九年级 · 组合几何学
如图, $\odot O$ 与 $\triangle A B C$ 的三边分别相切于点 $D, E, F$, 连接 $D E, E F$. 若 $A D=6, B E=7, C F=8$,则 $\tan \angle D E F$ 的值是 ( )

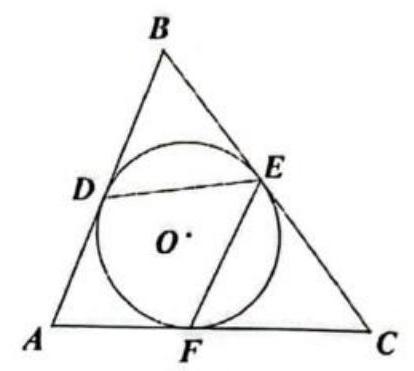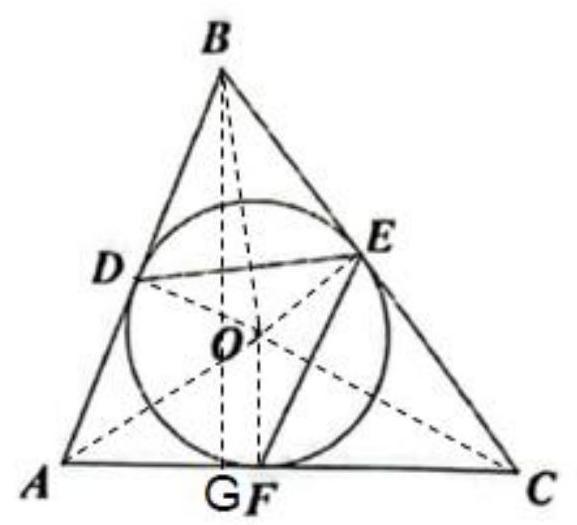
A. $\frac{3}{2}$
B. 2
C. $\frac{7}{4}$
D. $\frac{4}{3}$
答案: A
解析: 【分析】

本题主要考查了切线的性质, 切线长定理, 勾股定理, 圆周角定理, 锐角三角函数的概念, 解答本题的关键是掌握求三角形内切圆半径的思路与方法; 连接 $O A 、 O B 、 O C 、 O D 、 O E 、 O F$, 过点 $B$ 作 $B G \perp A C$ 于 $G$, 首先根据切线长定理得出 $A F=A D=6, B D=B E=7, C E=C F=8$, 以及 $\triangle A B C$的三边长, 设 $A G=x$, 则 $C G=A C-A G=14-x$,在Rt $\triangle A B G$ 中, $\angle A G B=90^{\circ}, B G^{2}=A B^{2}-A G^{2}$, 在 $R t \triangle C B G$ 中, $\angle C G B=90^{\circ}, B G^{2}=B C^{2}-C G^{2}$,进一步得出 $A B^{2}-A G^{2}=B C^{2}-C G^{2}$, 即 $13^{2}-x^{2}=15^{2}-(14-x)^{2}$, 解得 $x=5$, 得出 $A G$ 的长,利用勾股定理求出 $B G$ 的长, 利用三角形的面积公式求出 $\triangle A B C$ 的面积, 设 $O D=O E=O F=r$,根据 $S_{\triangle A B C}=S_{\triangle A B O}+S_{\triangle B C O}+S_{\triangle A C O}$, 求出 $r=4$, 即 $O F=4$, 在 $R t \triangle O A F$ 中, $\angle A F O=90^{\circ}, A F=6$,
$O F=4$, 求出 $\tan \angle A O F=\frac{A F}{O F}=\frac{6}{4}=\frac{3}{2}$, 最后证明 $R t \triangle A O F \cong R t \triangle A O D(H L)$, 得出 $\angle A O F=$ $\angle A O D=\frac{1}{2} \angle D O F$, 根据圆周角定理可得 $\angle D E F=\frac{1}{2} \angle D O F$, 得出 $\angle D E F=\angle A O F$, 即可解答.

【解答】

解：连接 $O A 、 O B 、 O C 、 O D 、 O E 、 O F$, 过点 $B$ 作 $B G \perp A C$ 于 $G$, 如图:

则 $O D=O E=O F$,

根据切线的性质可知: $O D \perp A B, O E \perp B C, O F \perp A C$,

$\because A D=6, B E=7, C F=8$,

$\therefore$ 根据切线长定理可知: $A F=A D=6, B D=B E=7, C E=C F=8$,

$\therefore A B=A D+B D=6+7=13, B C=B E+C E=7+8=15, A C=A F+C F=6+8=14$,

$\because B G \perp A C$ 于 $G$,

$\therefore \angle A G B=\angle C G B=90^{\circ}$,

设 $A G=x$ ，则 $C G=A C-A G=14-x$ ，

在Rt $\triangle A B G$ 中, $\angle A G B=90^{\circ}, B G^{2}=A B^{2}-A G^{2}$,

在Rt $\triangle C B G$ 中, $\angle C G B=90^{\circ}, B G^{2}=B C^{2}-C G^{2}$,

$\therefore A B^{2}-A G^{2}=B C^{2}-C G^{2}$, 即 $13^{2}-x^{2}=15^{2}-(14-x)^{2}$, 解得 $x=5$,

$\therefore A G=5$,

$\therefore B G=\sqrt{A B^{2}-A G^{2}}=\sqrt{13^{2}-5^{2}}=12$,

$\therefore S_{\triangle A B C}=\frac{1}{2} A C \cdot B G=\frac{1}{2} \times 14 \times 12=84$,

设 $O D=O E=O F=r$,

$$
\begin{aligned}
& \therefore S_{\triangle A B C}=S_{\triangle A B O}+S_{\triangle B C O}+S_{\triangle A C O} \\
& =\frac{1}{2} A B \cdot O D+\frac{1}{2} B C \cdot O E+\frac{1}{2} A C \cdot O F
\end{aligned}
$$

$$
=\frac{1}{2} \times 13 r+\frac{1}{2} \times 15 r+\frac{1}{2} \times 14 r
$$

$=21 r$

$\therefore 21 r=84$,

$\therefore r=4$,

$\therefore O F=4$,

在Rt $\triangle O A F$ 中, $\angle A F O=90^{\circ}, A F=6, O F=4$,

$\therefore \tan \angle A O F=\frac{A F}{O F}=\frac{6}{4}=\frac{3}{2}$,

在Rt $\triangle A O F$ 和 $R t \triangle A O D$ 中,

$$
\left\{\begin{array}{l}
O F=O D \\
O A=O A^{\prime}
\end{array}\right.
$$

$\therefore$ Rt $\triangle A O F \cong R t \triangle A O D(H L)$,

$\therefore \angle A O F=\angle A O D=\frac{1}{2} \angle D O F$,

根据圆周角定理可得 $\angle D E F=\frac{1}{2} \angle D O F$,

$\therefore \angle D E F=\angle A O F$,

$\therefore \tan \angle D E F=\tan \angle A O F=\frac{3}{2}$.

故选 $A$.